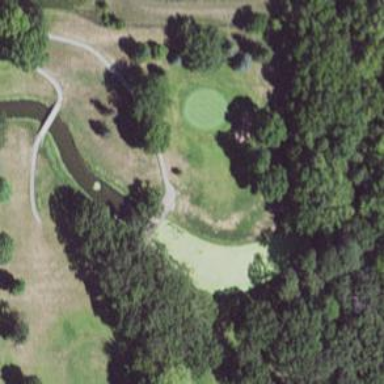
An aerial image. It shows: Path for both roads and golfers.